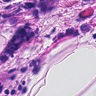
Metastatic tissue present: yes